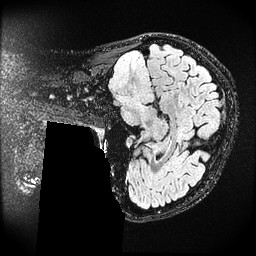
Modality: FLAIR
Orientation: sagittal
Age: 22
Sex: female
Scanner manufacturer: ge
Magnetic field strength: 3 T
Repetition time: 4.802 s
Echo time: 0.1158 s